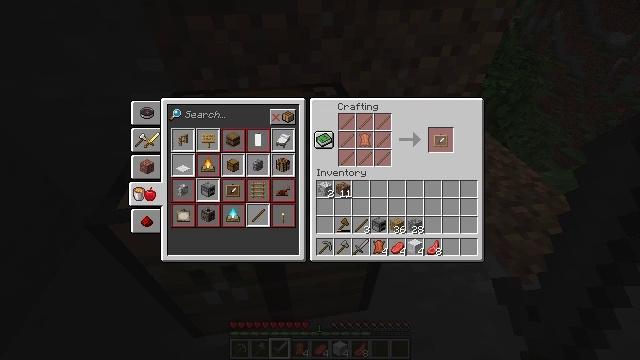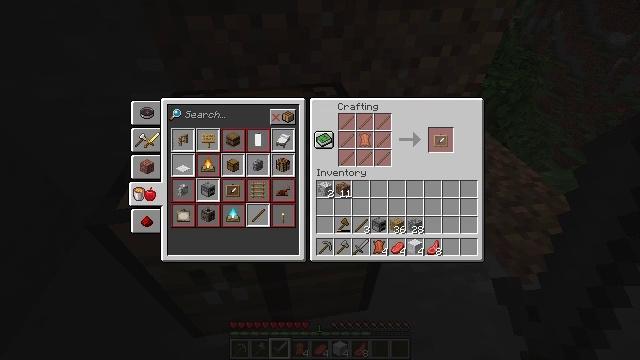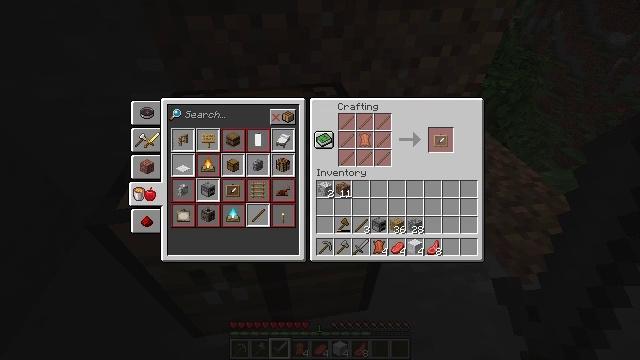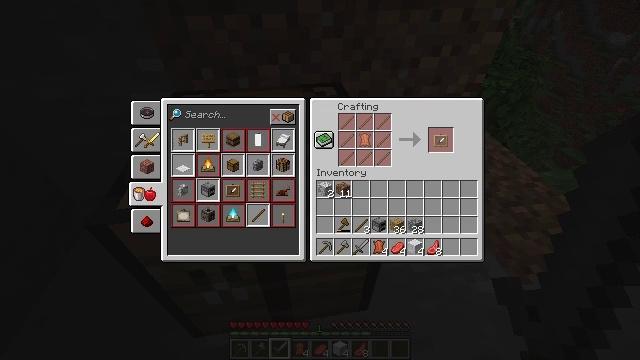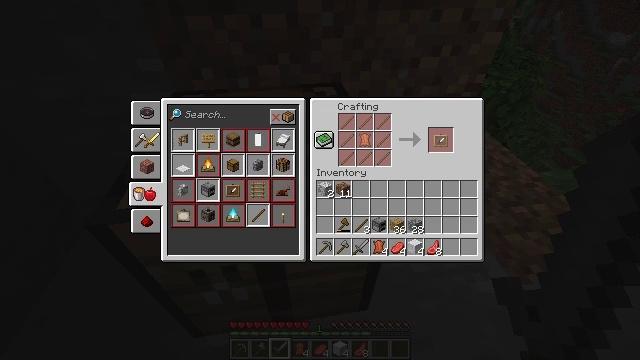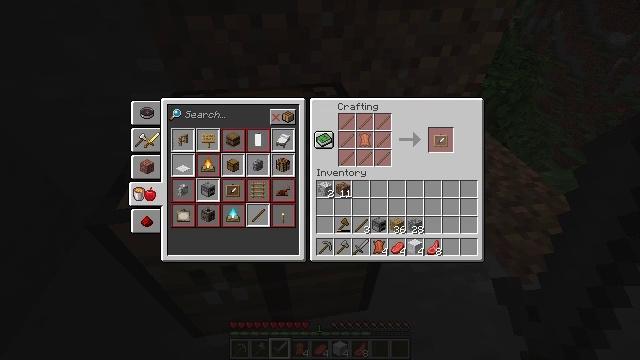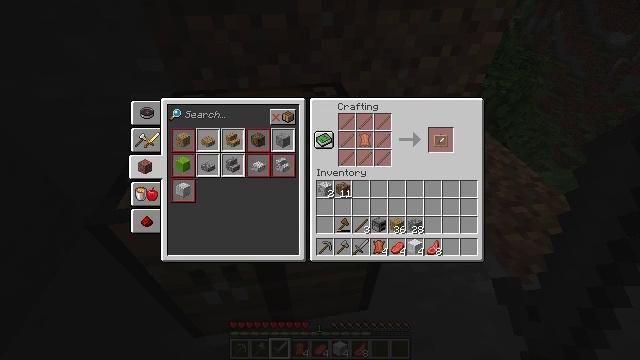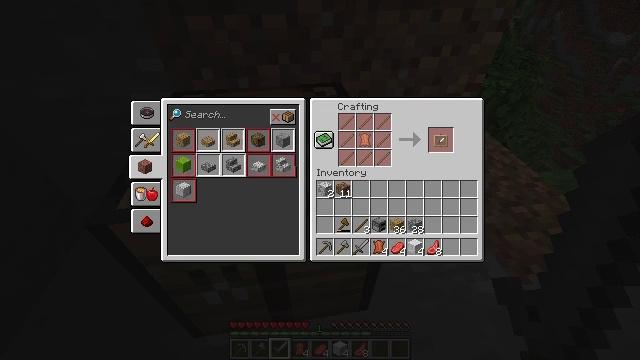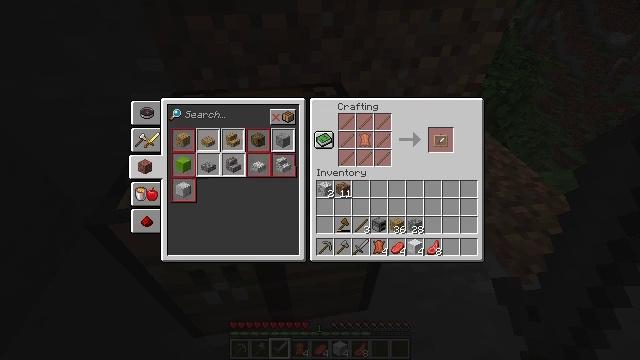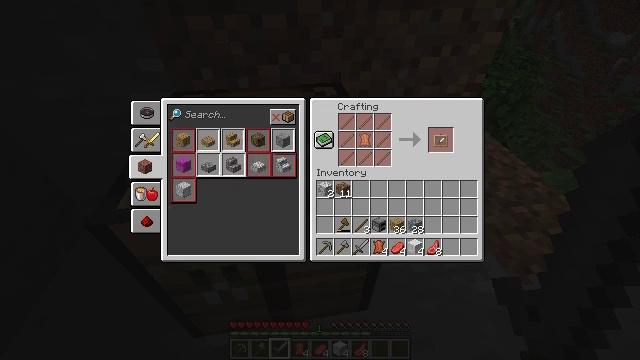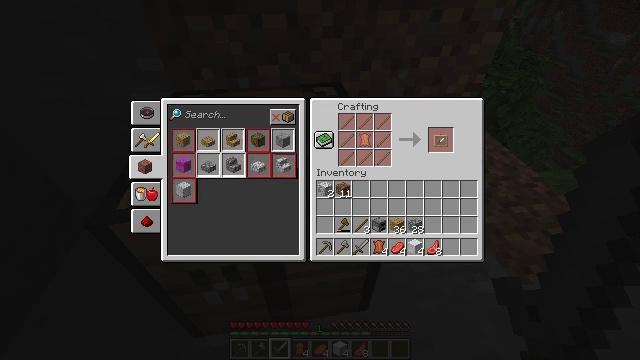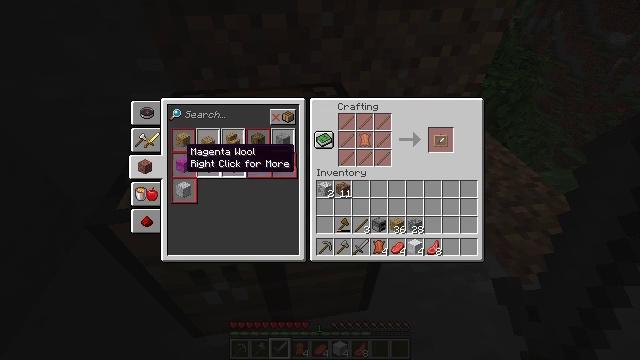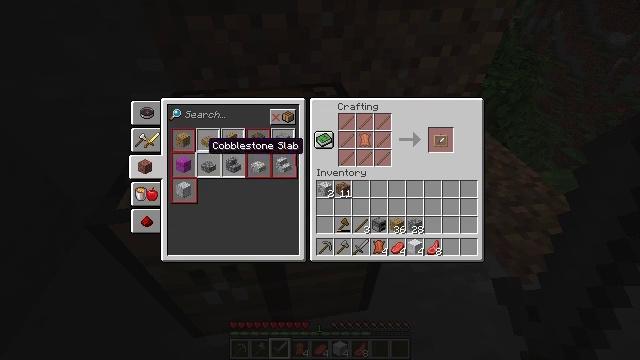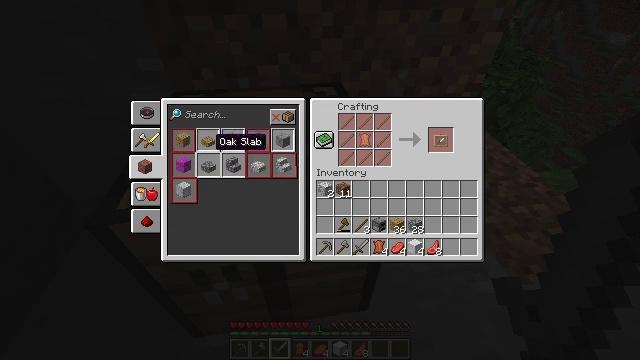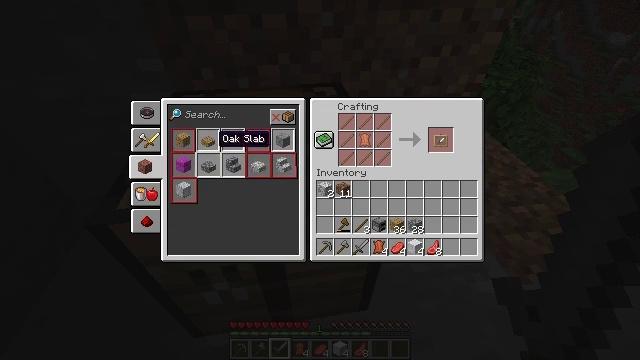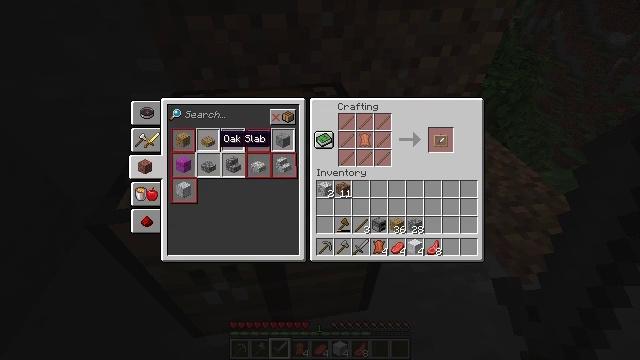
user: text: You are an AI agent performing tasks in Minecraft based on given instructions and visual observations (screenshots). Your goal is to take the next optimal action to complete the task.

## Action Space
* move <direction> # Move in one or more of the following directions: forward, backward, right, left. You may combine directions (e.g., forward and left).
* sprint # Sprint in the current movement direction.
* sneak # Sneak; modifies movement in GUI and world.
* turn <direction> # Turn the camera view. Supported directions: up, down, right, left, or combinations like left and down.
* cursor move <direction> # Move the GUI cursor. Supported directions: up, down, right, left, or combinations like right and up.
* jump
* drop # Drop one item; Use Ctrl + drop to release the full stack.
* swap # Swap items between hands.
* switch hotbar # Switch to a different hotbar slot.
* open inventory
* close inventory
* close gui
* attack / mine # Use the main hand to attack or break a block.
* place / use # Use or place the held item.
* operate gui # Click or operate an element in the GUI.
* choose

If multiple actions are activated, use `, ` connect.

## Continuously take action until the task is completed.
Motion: motion action
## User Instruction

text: Interact with the crafting table to obtain leather boots.
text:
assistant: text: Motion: no_op
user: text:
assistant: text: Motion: no_op
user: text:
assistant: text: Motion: no_op
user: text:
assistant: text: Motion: no_op
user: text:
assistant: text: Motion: no_op
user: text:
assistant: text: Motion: operate gui
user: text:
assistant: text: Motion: operate gui
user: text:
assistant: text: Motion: operate gui
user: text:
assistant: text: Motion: no_op
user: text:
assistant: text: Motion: cursor move right
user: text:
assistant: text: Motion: cursor move right
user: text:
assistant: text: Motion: cursor move right
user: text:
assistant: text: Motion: cursor move right
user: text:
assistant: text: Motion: no_op
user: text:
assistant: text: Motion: no_op
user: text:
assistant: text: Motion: no_op
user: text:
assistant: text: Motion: no_op
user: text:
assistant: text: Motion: no_op
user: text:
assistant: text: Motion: cursor move left
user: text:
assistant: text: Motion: cursor move left
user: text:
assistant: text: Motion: no_op
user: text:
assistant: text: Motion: no_op
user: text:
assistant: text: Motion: no_op
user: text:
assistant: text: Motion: cursor move down
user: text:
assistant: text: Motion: no_op
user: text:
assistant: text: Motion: no_op
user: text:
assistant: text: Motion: no_op
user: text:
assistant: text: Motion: no_op
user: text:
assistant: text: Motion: no_op
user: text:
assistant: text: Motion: no_op